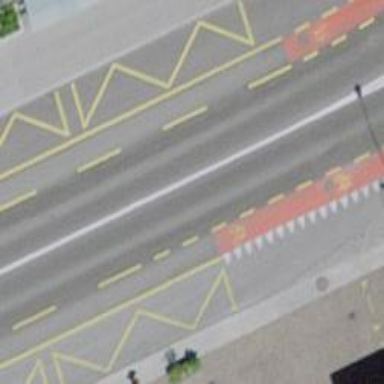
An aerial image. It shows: Tertiary road with asphalt surface. There is lane for cyclists on both sides of the road.